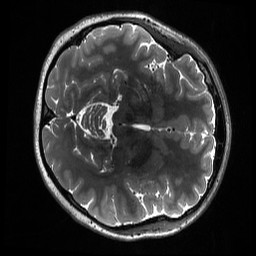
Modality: T2w
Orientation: axial
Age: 24
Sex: female